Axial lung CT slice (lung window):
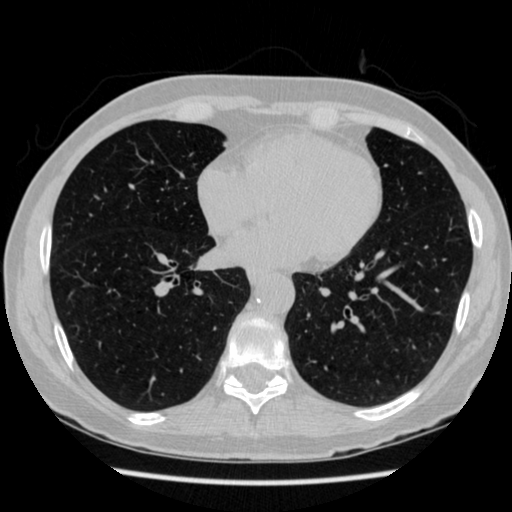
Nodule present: no